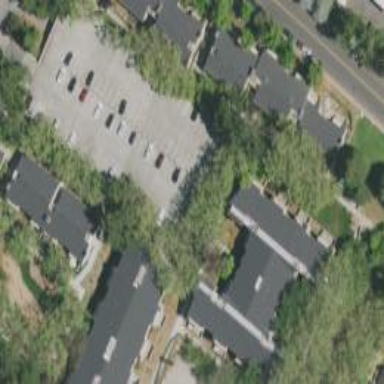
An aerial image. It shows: Parking area.